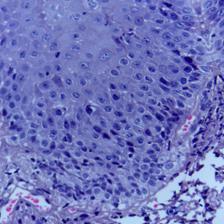
Diagnosis: Normal